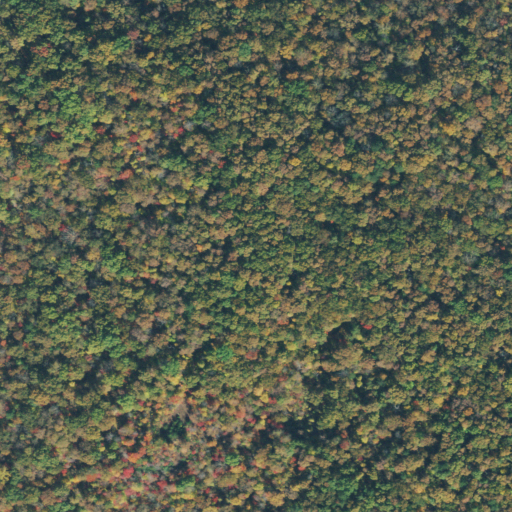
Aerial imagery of ridge(s) in Tennessee named Butterstack Ridge containing only deciduous forest